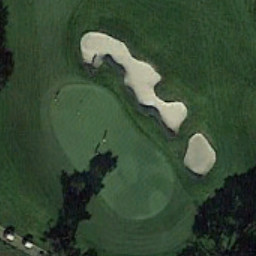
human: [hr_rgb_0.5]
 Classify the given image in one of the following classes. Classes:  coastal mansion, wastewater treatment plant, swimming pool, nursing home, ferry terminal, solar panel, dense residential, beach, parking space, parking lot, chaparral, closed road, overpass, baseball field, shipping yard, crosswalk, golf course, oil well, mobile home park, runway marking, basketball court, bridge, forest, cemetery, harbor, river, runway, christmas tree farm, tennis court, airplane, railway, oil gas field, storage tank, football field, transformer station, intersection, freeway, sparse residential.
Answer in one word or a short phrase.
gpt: golf course